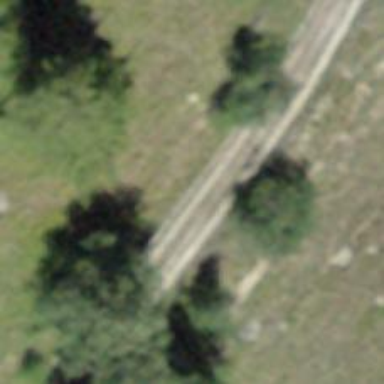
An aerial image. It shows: Pebblestone track with grade3 tracktype.